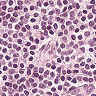
Metastatic tissue present: no